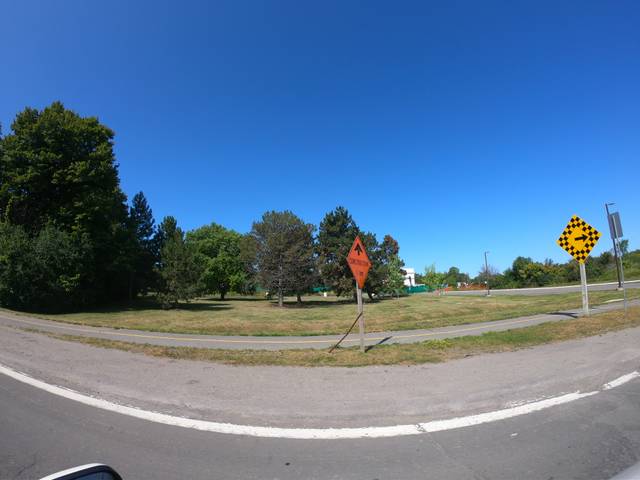
Region: Canada
Coordinates: 45.352, -75.847